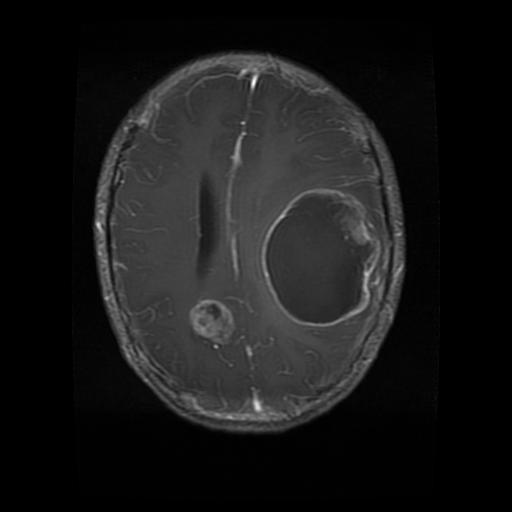
Label: glioma